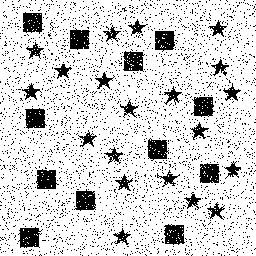
Squares: 12
Triangles: 0
Stars: 20
Total shapes: 32